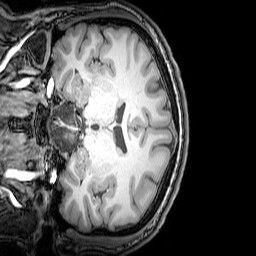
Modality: T1w
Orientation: coronal
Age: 24
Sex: male
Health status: healthy
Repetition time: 0.081 s
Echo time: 0.037 s